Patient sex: M
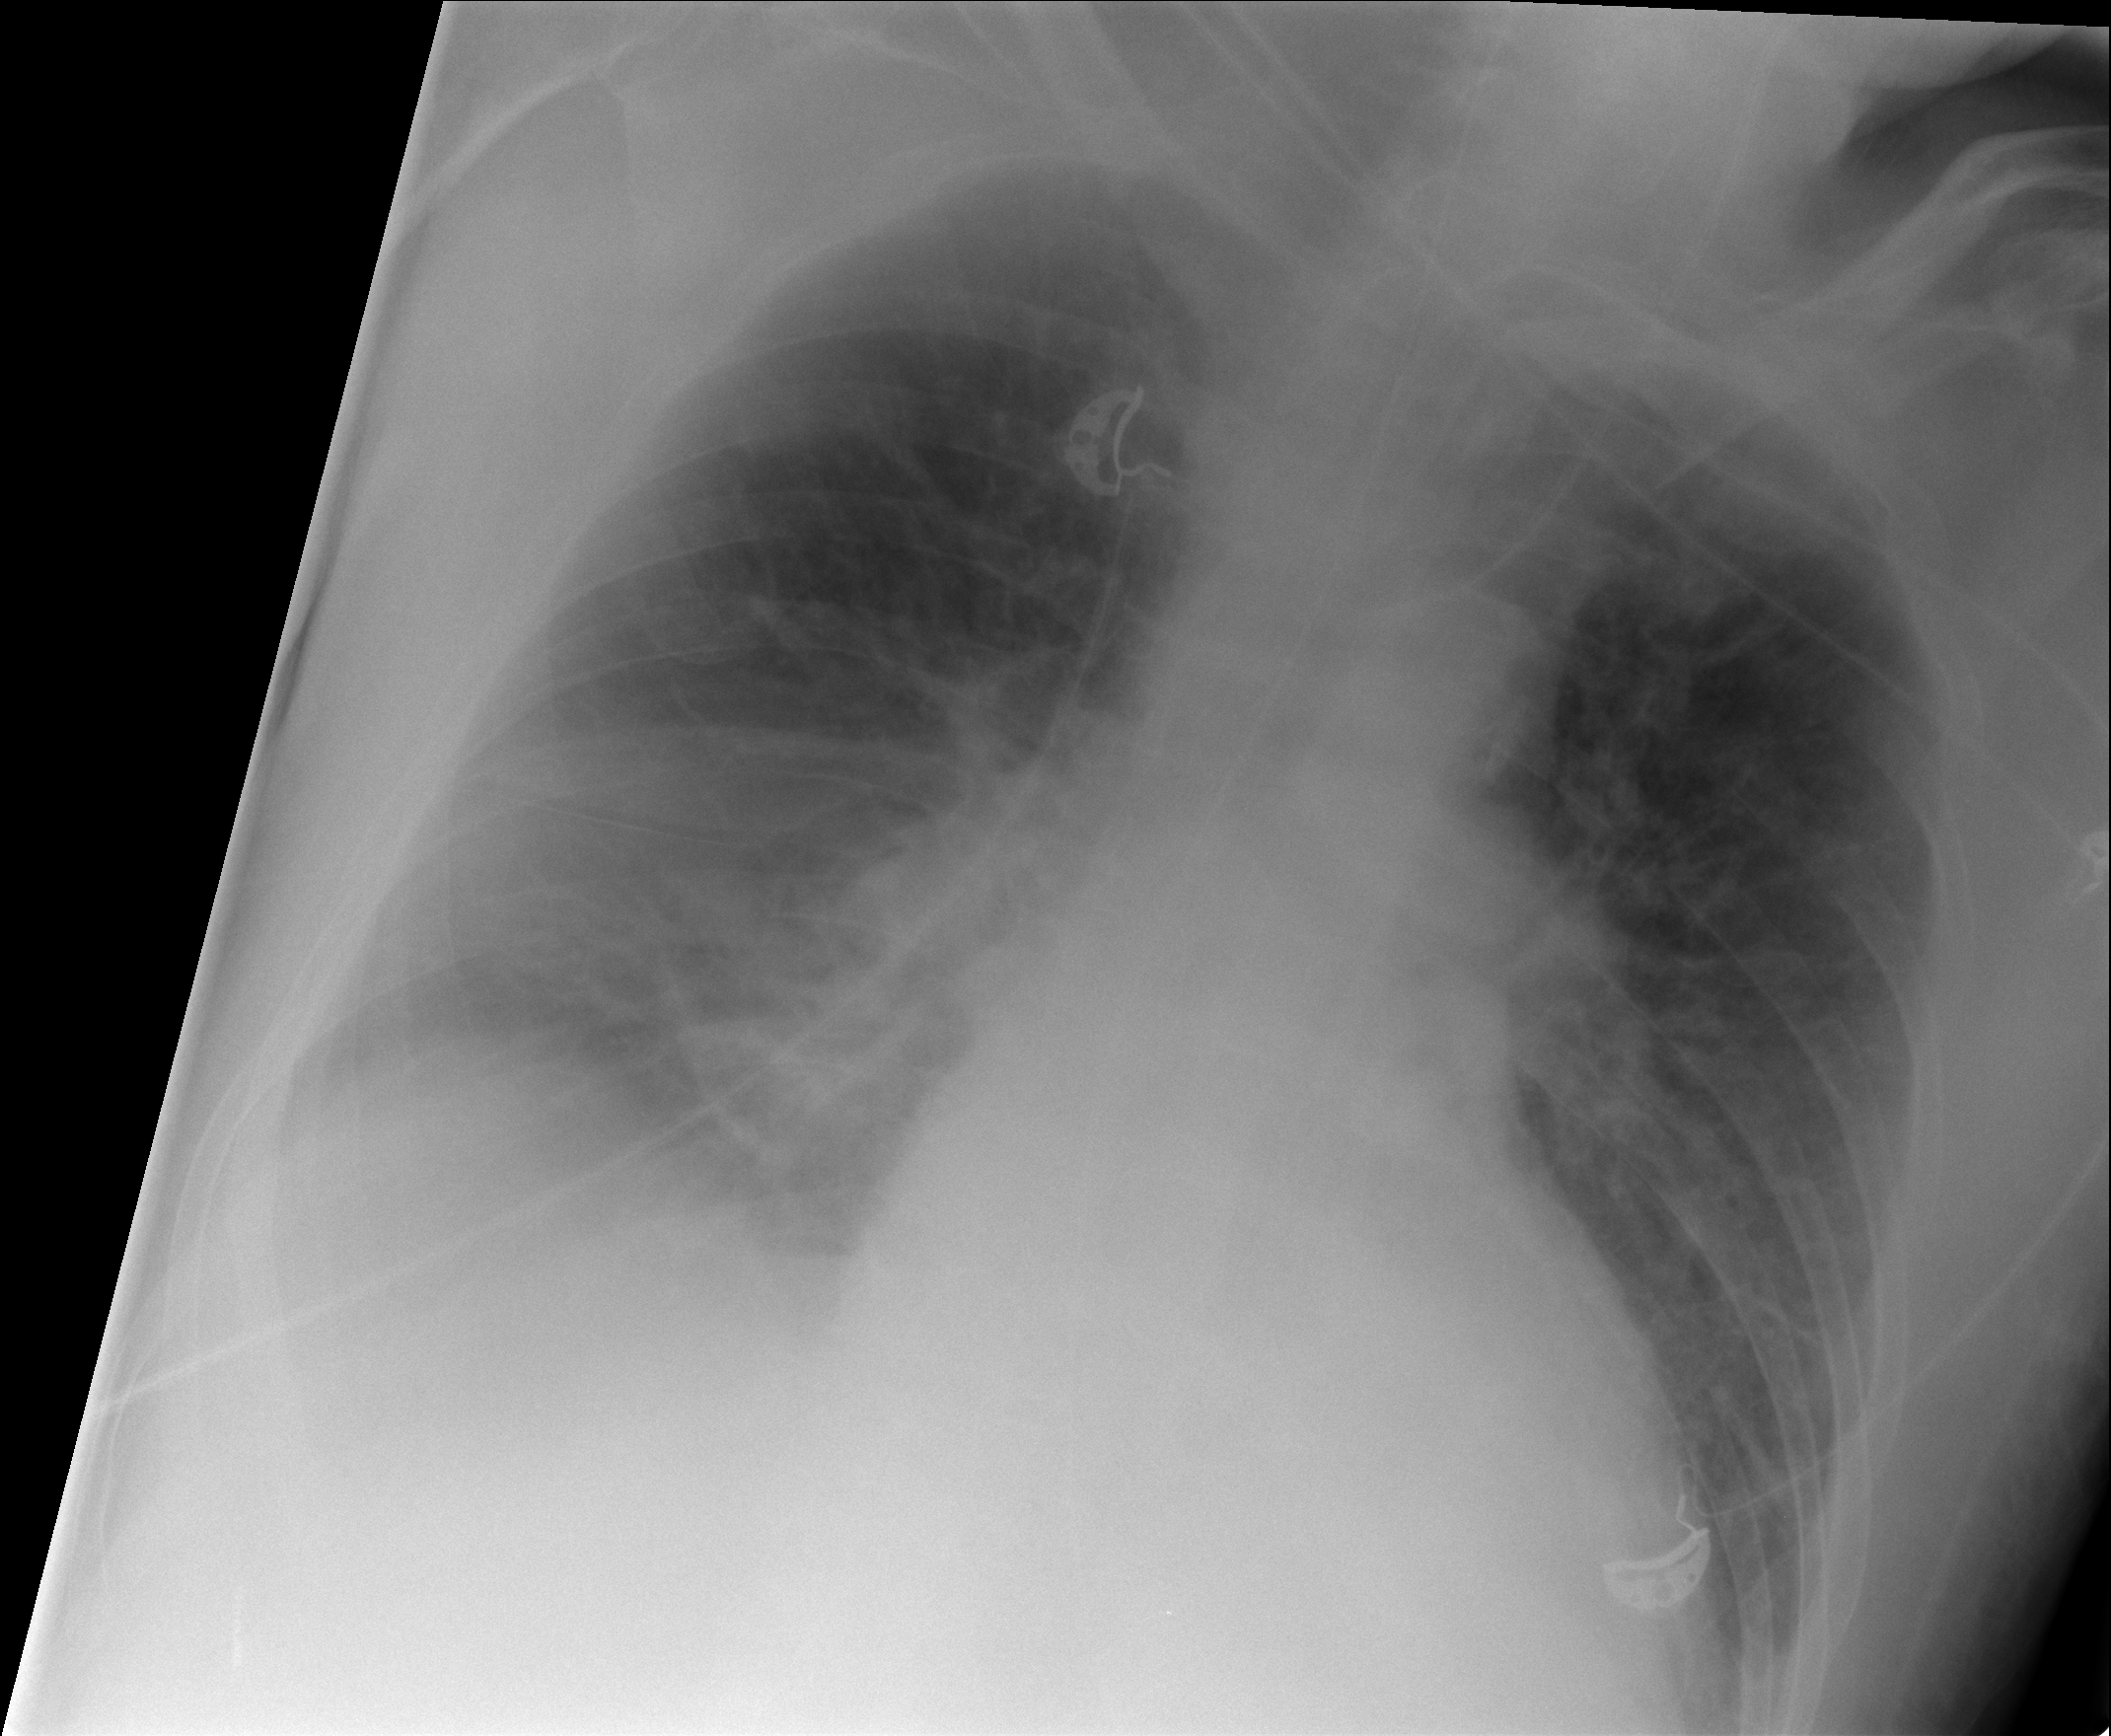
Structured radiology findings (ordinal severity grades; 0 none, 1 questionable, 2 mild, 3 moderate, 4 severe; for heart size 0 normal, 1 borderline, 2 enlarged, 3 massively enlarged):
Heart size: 0
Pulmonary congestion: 1
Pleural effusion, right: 2
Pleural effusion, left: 0
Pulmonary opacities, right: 1
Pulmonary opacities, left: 0
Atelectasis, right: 2
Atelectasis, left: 2